Interaction volume radius: 10 \u00c5
Interaction volume height: 25 \u00c5
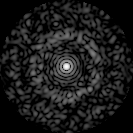
Disorder parameter: 0.8398